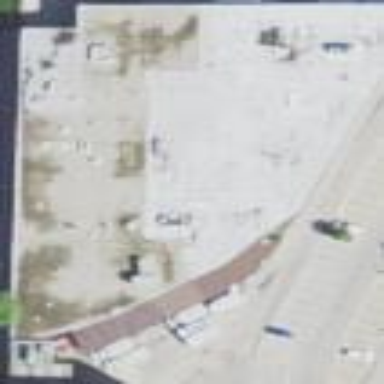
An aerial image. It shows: Industrial building.